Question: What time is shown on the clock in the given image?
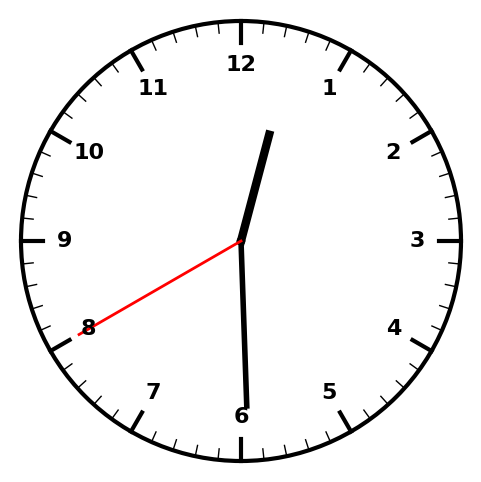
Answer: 12:29:40